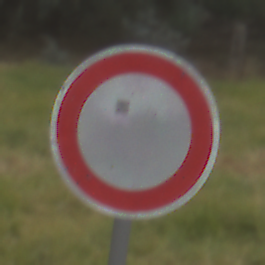
Verkehrszeichen: VerbotFahrzeugeAllerArt
Umgebung: Outdoor, Nature
Tageszeit: MorningAfternoon
Wetter: Overcast
Licht: Natural
Jahreszeit: NotSpecified
Kontrast: LowContrast